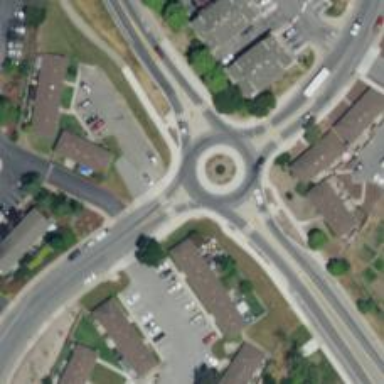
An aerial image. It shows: Roundabout at tertiary road junction.